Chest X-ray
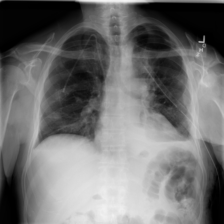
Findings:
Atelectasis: negative
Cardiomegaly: negative
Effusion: negative
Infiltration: negative
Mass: negative
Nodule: negative
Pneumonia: negative
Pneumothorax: negative
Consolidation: negative
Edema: negative
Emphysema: negative
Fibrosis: negative
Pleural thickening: negative
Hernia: negative